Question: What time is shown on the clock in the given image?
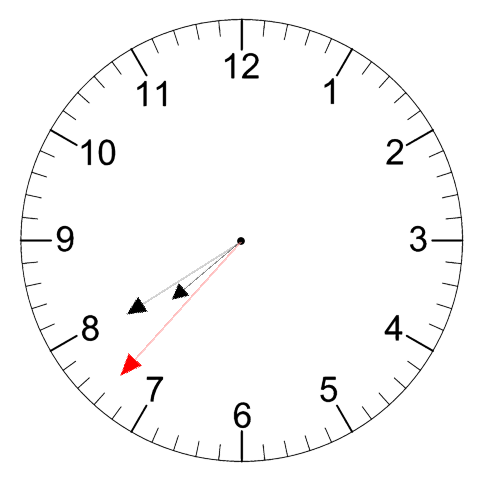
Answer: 07:39:37